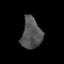
Tissue: prostate
Cell type: T cells
Senescence score: 0.92
Nuclear area (px): 614
Mean DAPI intensity: 83.427